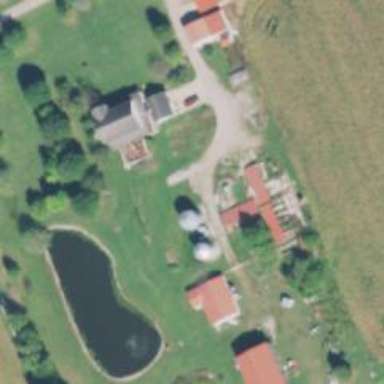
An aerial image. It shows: Silo.